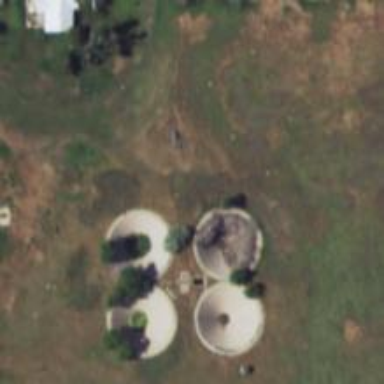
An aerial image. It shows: Silo.